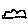
Label: cloud